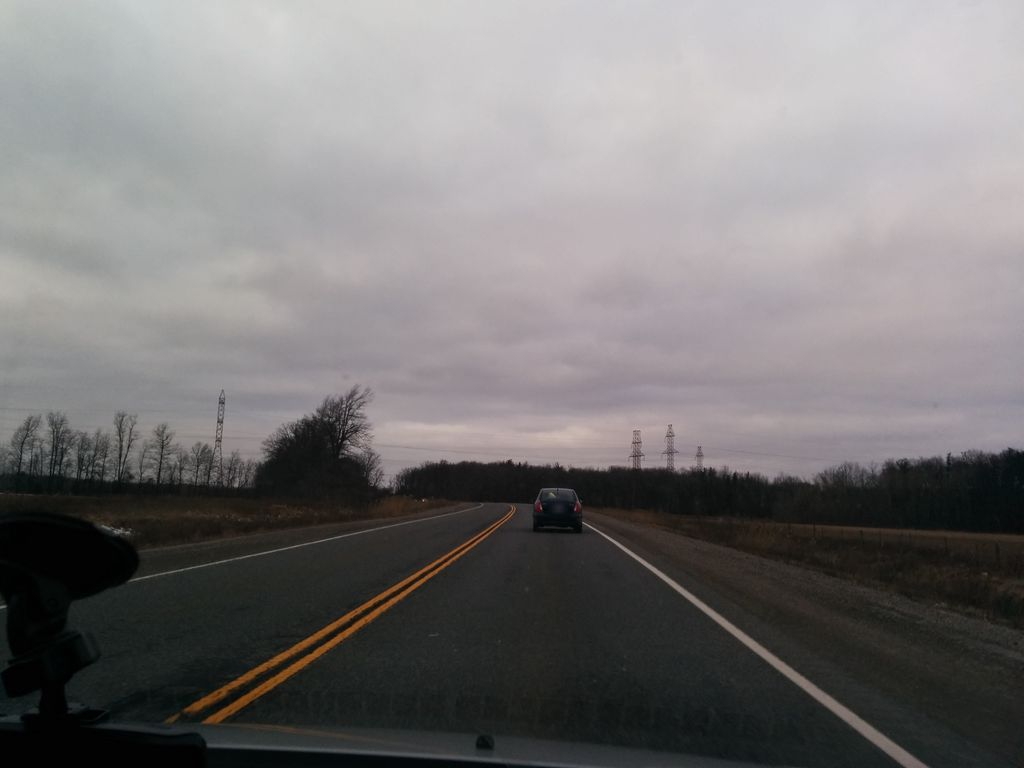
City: hamilton